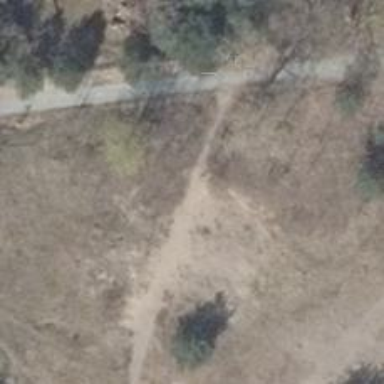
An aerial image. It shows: Sandy path.